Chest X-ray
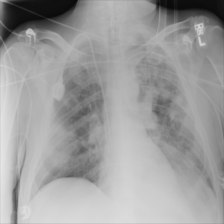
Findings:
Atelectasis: negative
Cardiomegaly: negative
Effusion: negative
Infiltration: positive
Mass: positive
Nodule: positive
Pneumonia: negative
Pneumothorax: negative
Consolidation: negative
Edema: negative
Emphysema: negative
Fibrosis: negative
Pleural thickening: negative
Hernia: negative